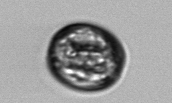
Label: Thalassiosira